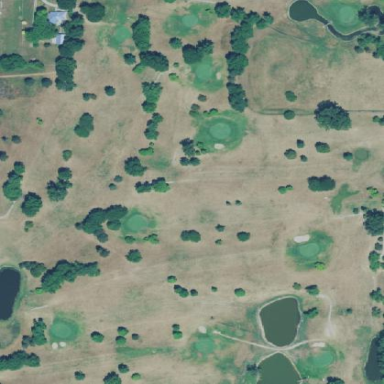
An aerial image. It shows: Golf course.